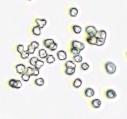
Label: Phaeocystis